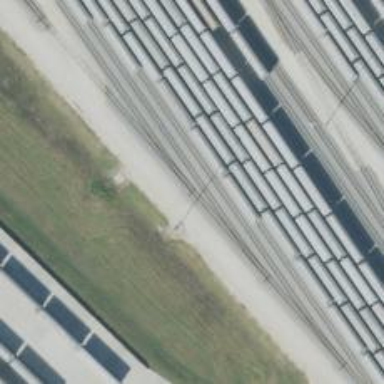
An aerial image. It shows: Railway yard in service.